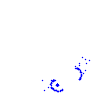
Particle: kaon